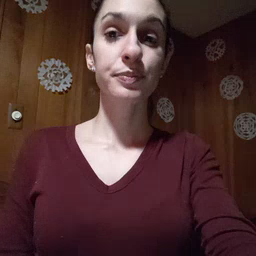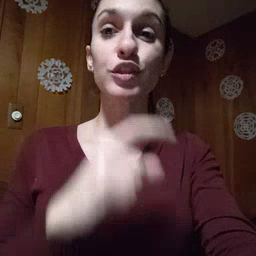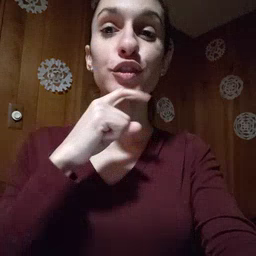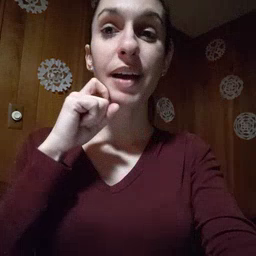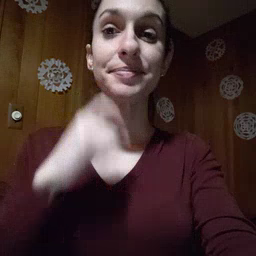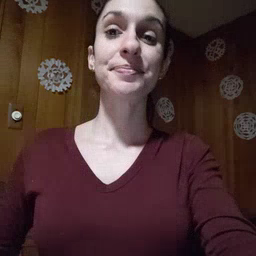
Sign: dry